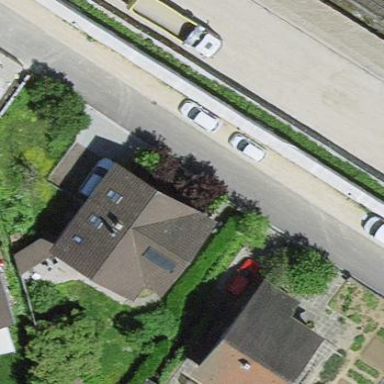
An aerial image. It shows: Simple and straightforward house.